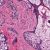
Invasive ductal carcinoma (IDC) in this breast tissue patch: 0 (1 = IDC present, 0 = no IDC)